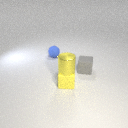
small yellow rubber cube below small yellow metal cylinder